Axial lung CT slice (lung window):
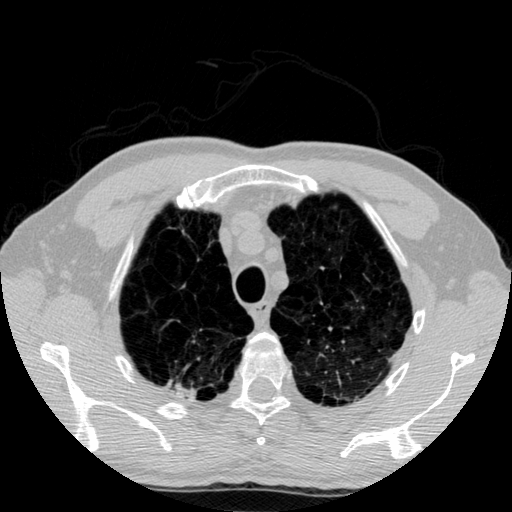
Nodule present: no